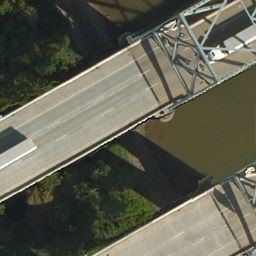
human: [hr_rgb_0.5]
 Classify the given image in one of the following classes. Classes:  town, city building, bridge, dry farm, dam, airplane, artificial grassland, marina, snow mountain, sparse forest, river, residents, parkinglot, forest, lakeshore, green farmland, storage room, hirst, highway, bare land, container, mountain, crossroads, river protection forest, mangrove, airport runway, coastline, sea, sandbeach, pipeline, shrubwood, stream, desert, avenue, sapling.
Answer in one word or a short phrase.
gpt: bridge